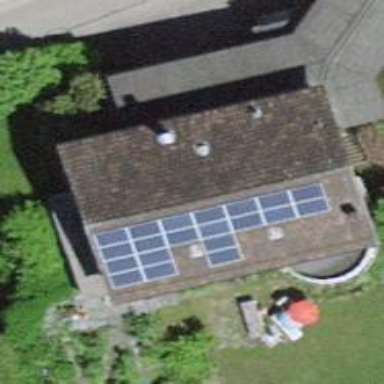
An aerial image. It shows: Solar power generator with photovoltaic panels.